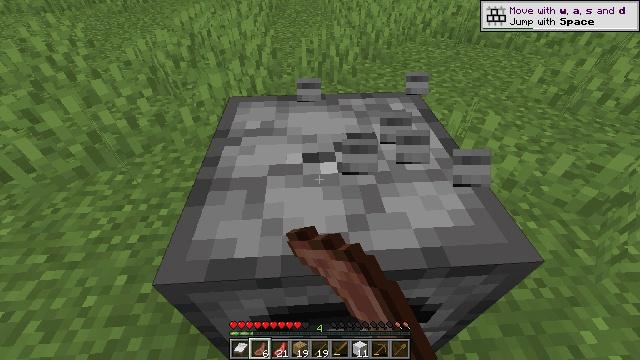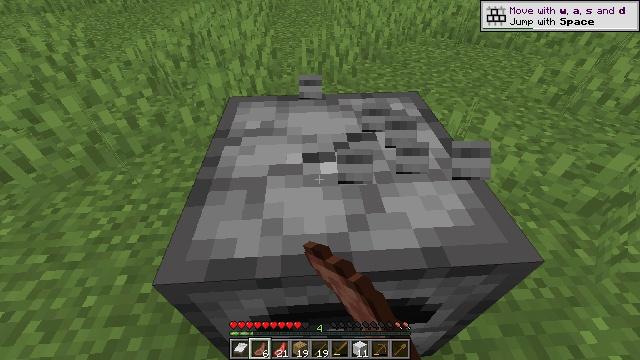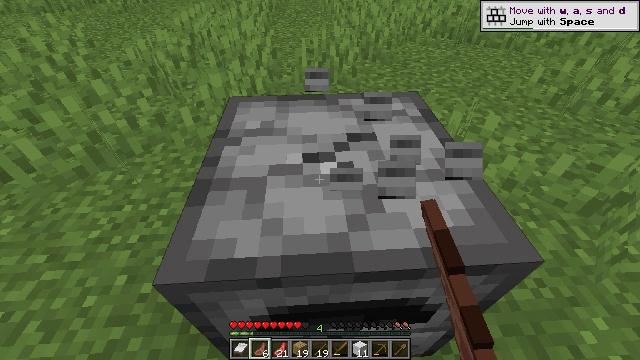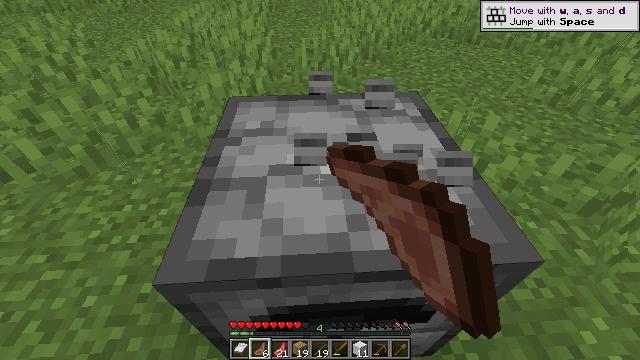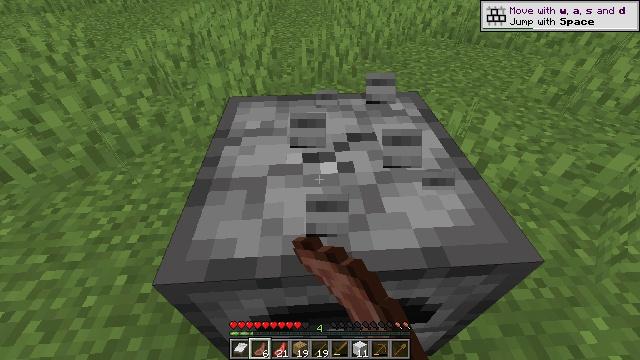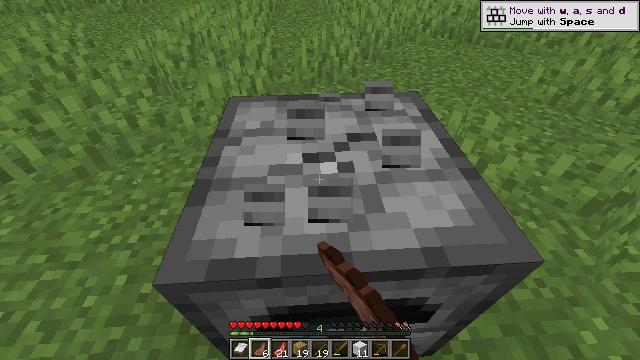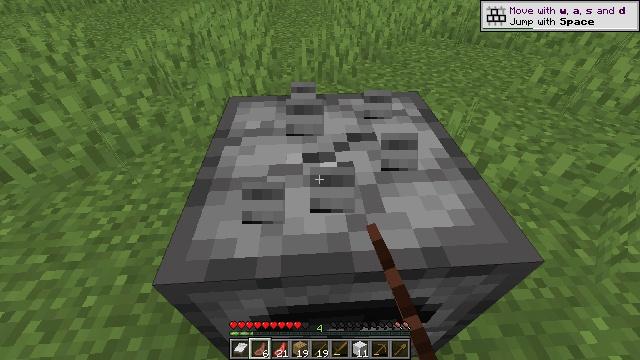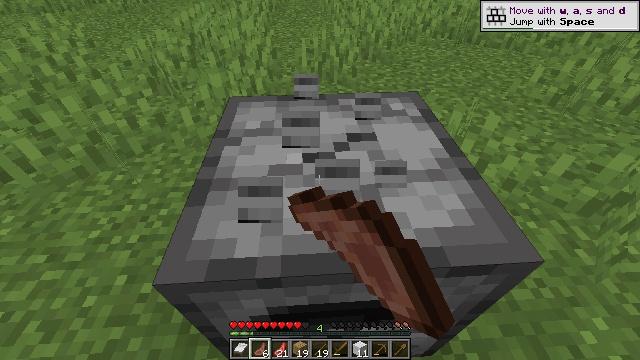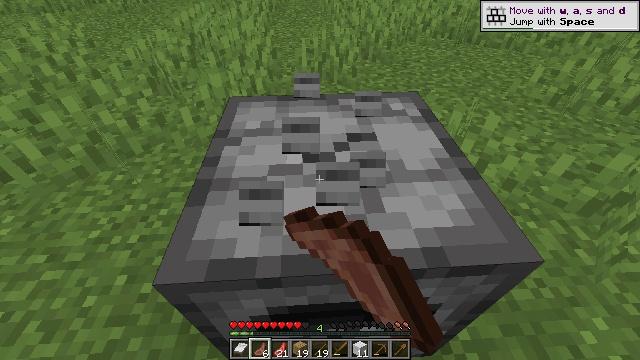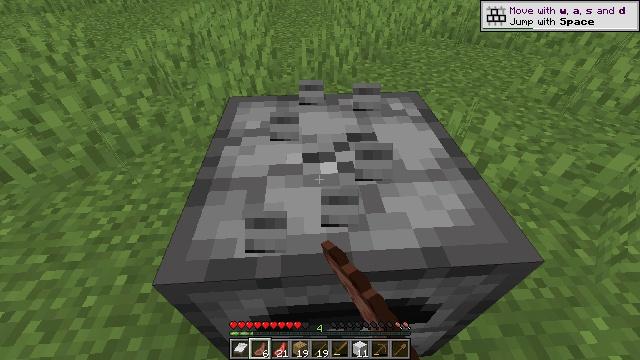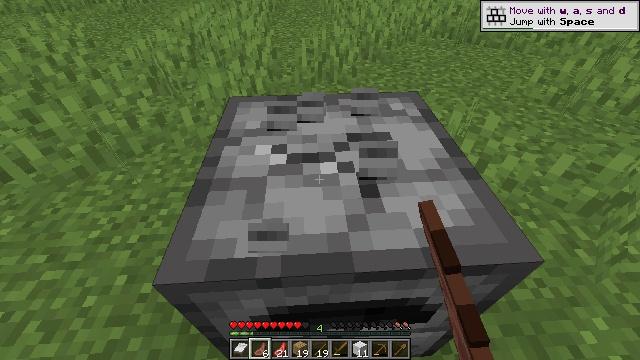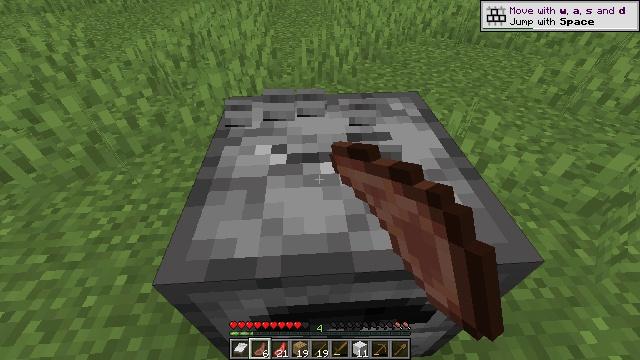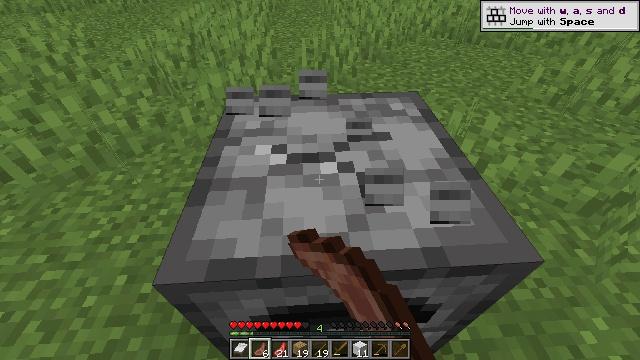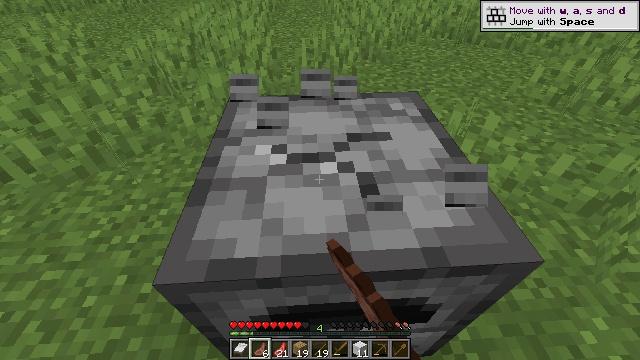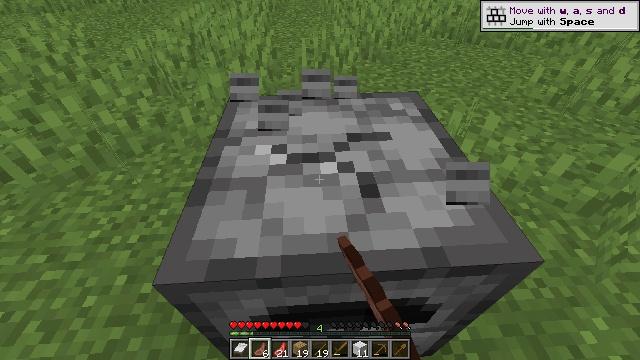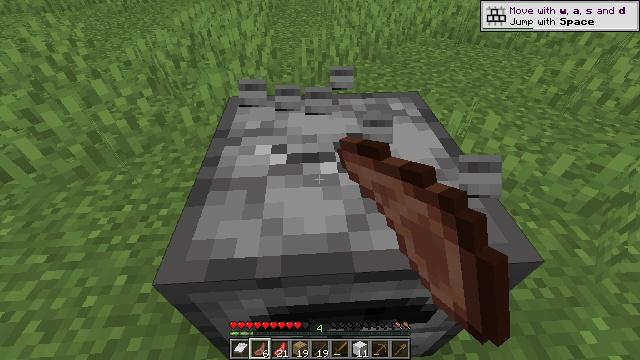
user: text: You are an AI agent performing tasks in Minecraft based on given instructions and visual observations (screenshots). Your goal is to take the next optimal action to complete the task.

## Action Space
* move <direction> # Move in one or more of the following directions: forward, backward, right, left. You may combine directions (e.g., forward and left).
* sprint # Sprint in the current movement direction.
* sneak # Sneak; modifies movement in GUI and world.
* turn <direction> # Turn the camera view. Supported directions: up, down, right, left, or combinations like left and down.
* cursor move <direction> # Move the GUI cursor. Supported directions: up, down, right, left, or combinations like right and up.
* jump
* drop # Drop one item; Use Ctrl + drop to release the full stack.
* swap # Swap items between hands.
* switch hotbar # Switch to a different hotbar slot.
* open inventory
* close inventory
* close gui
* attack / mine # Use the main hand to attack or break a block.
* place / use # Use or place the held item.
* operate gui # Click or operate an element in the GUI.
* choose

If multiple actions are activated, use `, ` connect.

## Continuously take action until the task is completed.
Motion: motion action
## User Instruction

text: Mine the furnace to collect it.
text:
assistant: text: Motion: attack / mine
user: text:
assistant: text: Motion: attack / mine
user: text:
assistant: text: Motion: attack / mine
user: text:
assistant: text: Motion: attack / mine
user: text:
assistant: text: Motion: attack / mine
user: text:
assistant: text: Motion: attack / mine
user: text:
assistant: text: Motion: attack / mine
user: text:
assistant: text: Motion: attack / mine
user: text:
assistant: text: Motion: attack / mine
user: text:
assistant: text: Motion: attack / mine
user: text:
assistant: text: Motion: attack / mine
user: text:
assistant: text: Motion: attack / mine
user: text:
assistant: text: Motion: attack / mine
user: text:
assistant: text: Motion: attack / mine
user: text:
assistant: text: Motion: attack / mine
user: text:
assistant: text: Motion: attack / mine
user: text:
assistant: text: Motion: attack / mine
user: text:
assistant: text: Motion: attack / mine
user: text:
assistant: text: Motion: attack / mine
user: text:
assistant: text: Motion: attack / mine
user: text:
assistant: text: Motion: attack / mine
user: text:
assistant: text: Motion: attack / mine
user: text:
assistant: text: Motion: attack / mine
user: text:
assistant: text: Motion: attack / mine
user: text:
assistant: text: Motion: attack / mine
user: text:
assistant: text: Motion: attack / mine
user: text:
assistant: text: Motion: attack / mine
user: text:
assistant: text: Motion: attack / mine
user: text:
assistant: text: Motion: attack / mine
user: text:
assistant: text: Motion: attack / mine